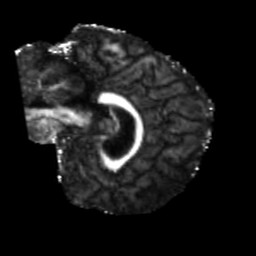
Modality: FA
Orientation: sagittal
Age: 53
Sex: male
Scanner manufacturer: siemens
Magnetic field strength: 3 T
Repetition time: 5.47 s
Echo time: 0.0854 s